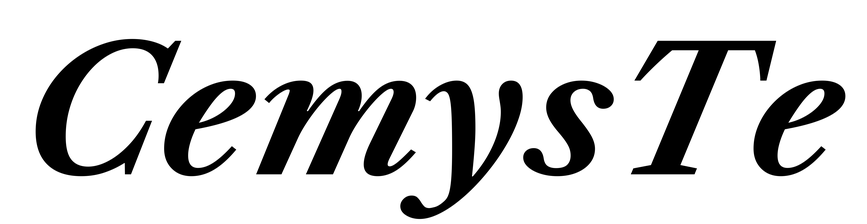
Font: LibreCaslonText-Italic_Bold_Italic